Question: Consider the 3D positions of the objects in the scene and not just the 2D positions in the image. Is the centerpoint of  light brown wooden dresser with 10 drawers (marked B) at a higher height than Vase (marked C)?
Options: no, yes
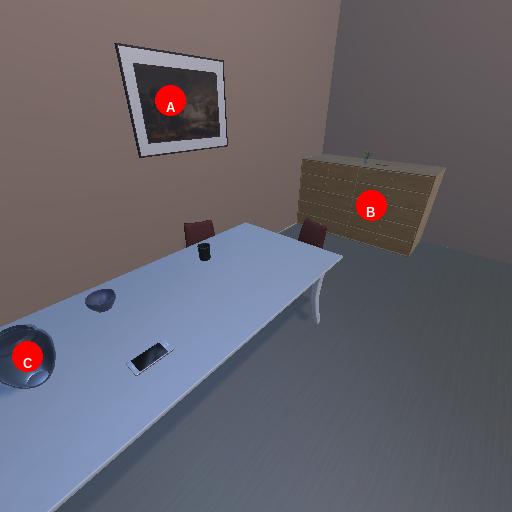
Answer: no